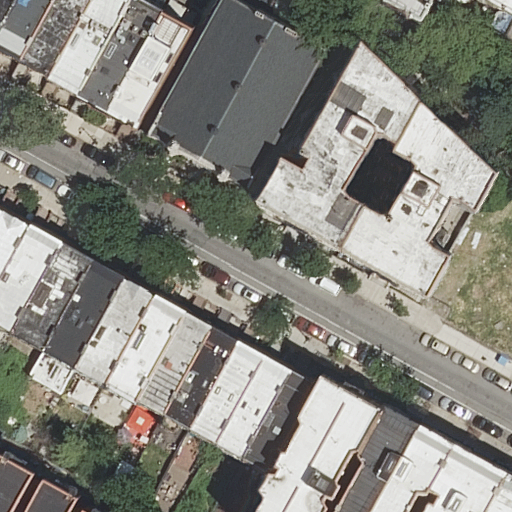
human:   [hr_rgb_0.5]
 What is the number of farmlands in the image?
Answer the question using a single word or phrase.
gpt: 0

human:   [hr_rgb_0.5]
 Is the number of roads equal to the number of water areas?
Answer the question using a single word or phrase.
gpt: no

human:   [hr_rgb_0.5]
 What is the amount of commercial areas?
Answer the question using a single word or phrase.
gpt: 0

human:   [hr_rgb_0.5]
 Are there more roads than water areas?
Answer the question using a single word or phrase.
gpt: yes

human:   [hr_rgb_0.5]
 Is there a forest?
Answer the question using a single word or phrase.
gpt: no

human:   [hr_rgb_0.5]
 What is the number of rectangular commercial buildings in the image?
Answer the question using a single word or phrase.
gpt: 0

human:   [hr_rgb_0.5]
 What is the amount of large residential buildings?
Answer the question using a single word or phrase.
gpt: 1

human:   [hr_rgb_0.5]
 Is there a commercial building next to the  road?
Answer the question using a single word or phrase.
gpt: no

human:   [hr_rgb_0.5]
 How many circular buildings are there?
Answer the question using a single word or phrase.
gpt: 0

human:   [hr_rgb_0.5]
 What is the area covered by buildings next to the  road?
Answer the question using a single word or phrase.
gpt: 4199m2

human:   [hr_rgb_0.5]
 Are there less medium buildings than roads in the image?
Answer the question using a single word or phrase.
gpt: no

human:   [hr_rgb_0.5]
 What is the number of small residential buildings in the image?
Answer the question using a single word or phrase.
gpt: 10

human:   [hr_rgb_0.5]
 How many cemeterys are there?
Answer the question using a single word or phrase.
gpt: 0

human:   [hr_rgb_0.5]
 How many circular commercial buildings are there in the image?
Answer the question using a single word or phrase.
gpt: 0

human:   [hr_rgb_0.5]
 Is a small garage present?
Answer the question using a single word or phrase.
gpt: no

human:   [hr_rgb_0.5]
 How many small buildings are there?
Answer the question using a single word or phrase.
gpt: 11

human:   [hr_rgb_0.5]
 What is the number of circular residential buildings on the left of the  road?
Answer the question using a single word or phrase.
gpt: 0

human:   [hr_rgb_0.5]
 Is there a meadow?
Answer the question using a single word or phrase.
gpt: no

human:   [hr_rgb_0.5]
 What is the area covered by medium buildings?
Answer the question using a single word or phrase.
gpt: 3176m2

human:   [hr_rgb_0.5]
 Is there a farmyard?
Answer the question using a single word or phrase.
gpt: no

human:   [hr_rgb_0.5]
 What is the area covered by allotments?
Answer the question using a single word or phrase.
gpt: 0m2

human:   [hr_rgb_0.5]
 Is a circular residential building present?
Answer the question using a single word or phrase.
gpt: no

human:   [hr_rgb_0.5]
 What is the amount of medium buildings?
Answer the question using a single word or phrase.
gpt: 18

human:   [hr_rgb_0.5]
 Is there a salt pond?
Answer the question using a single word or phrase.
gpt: no

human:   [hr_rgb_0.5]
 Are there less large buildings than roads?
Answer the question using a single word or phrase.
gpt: no

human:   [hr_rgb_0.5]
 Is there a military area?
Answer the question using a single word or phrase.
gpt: no

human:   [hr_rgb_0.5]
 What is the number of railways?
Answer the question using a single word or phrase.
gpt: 0

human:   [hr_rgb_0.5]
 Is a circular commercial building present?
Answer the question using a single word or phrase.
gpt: no

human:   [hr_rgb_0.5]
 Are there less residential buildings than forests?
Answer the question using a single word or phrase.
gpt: no

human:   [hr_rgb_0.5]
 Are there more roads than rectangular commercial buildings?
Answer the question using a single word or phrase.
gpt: yes

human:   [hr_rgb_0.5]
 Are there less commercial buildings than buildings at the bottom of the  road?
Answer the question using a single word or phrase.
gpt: yes

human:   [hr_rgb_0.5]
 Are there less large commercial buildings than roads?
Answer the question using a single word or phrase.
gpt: yes

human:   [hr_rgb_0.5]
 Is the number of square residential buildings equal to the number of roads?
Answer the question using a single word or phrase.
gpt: no

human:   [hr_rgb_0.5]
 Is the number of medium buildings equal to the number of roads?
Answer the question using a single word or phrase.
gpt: no

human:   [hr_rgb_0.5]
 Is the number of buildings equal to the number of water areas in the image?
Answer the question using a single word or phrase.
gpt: no

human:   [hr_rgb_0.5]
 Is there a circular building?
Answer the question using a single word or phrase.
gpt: no